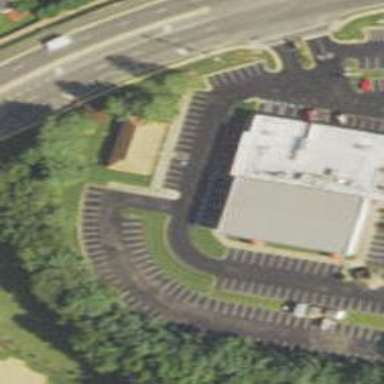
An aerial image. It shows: Parking space.